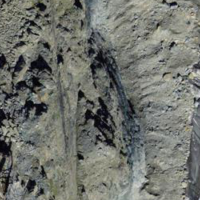
EUNIS habitat code: 48
Species observed at this site:
Oenanthe oenanthe
Linaria cannabina
Phoenicurus ochruros
Montifringilla nivalis
Pyrrhocorax graculus
Prunella collaris
Corvus corax
Delichon urbicum